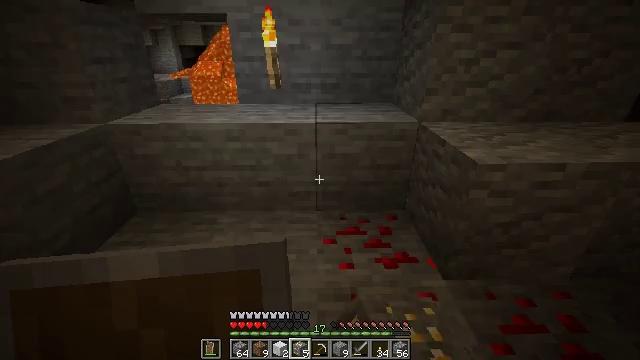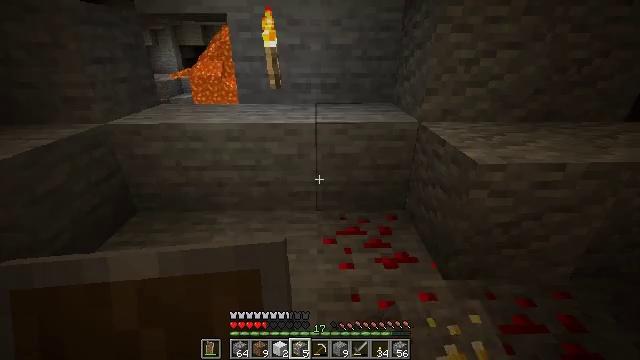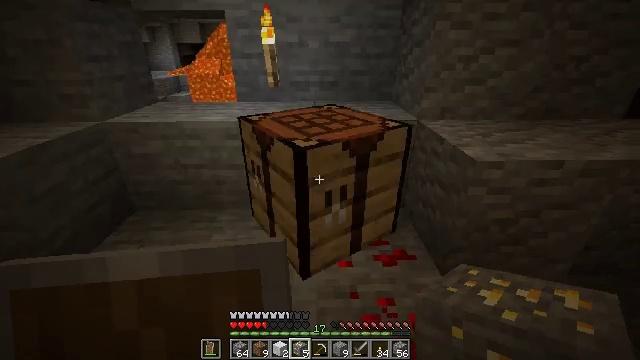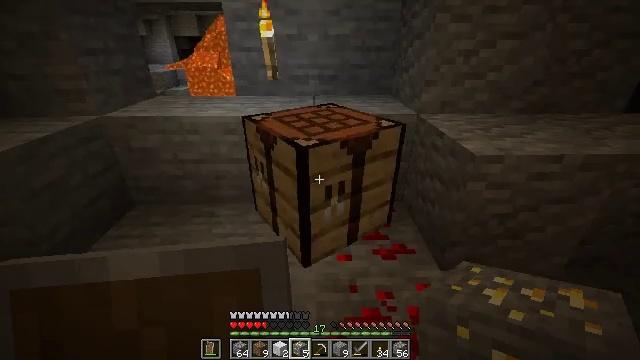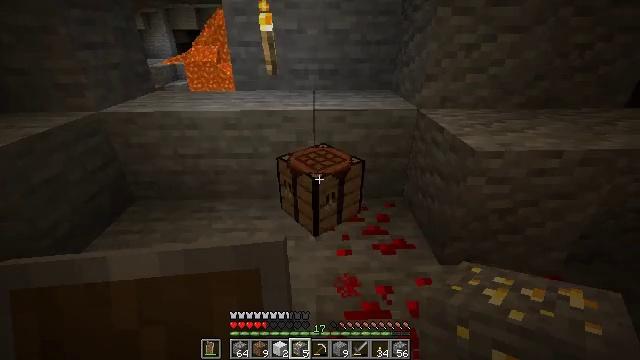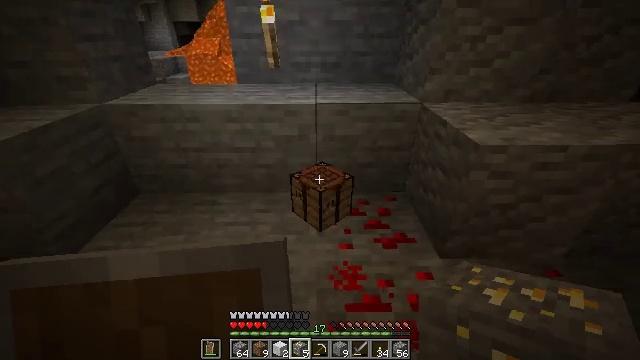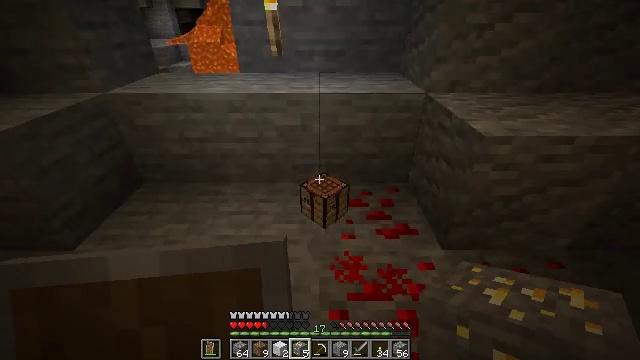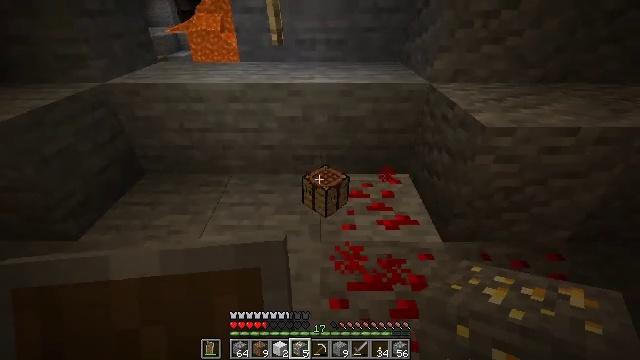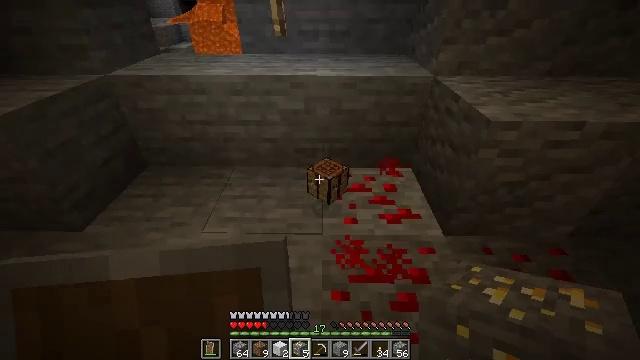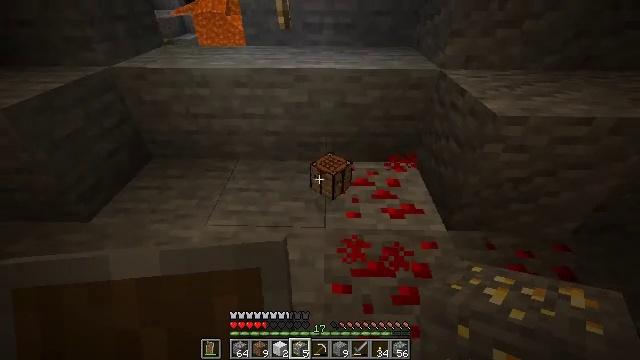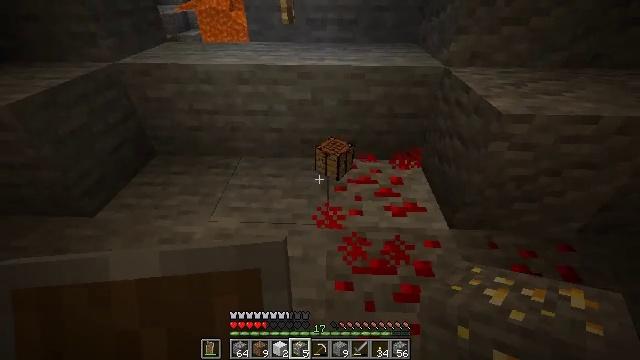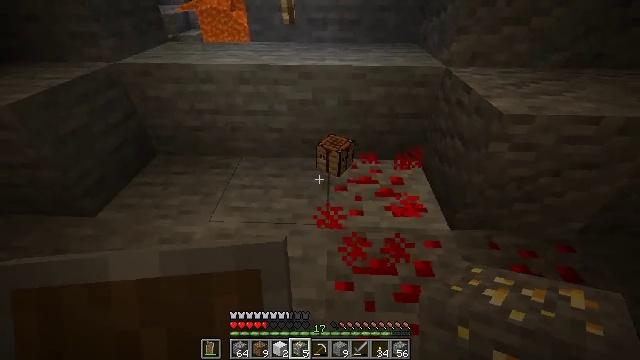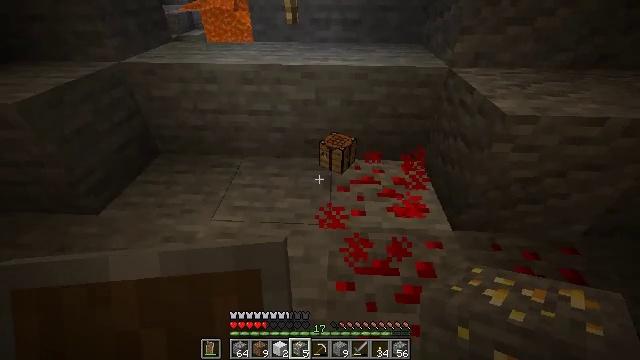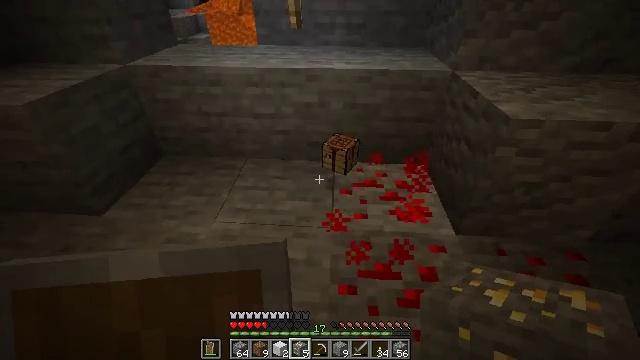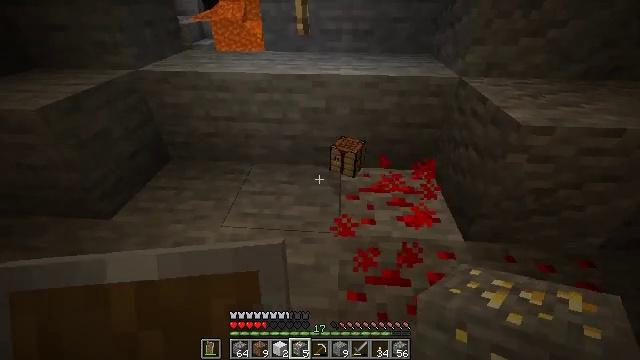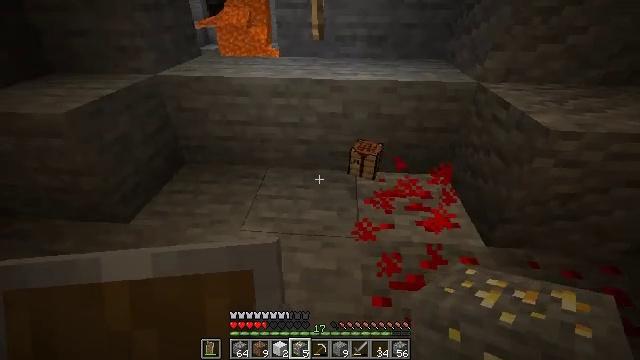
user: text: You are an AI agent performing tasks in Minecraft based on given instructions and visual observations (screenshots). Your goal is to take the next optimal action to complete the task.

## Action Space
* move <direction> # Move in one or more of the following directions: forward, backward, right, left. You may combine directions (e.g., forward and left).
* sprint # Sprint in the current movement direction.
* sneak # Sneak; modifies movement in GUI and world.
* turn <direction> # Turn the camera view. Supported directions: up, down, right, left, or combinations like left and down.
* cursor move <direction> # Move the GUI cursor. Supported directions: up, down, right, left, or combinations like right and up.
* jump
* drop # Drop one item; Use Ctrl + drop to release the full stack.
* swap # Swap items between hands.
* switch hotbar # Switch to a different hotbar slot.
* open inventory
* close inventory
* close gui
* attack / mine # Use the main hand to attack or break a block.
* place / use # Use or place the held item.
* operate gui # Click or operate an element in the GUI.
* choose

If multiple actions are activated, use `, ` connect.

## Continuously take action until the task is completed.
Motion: motion action
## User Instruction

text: Remove a coal from the inventory.
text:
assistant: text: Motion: open inventory
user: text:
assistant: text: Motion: no_op
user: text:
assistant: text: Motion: turn down
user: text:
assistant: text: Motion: turn down
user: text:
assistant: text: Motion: turn down
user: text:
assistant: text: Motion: turn down
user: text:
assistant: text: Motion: turn down
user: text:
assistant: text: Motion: turn down
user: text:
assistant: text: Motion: turn down
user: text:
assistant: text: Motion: no_op
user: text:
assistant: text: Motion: no_op
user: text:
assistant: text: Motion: no_op
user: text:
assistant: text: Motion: no_op
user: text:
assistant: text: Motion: move left, turn up
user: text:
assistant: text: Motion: move left, turn up
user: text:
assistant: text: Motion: move left
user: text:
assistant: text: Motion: move left
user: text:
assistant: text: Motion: move left
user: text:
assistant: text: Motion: no_op
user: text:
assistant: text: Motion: no_op
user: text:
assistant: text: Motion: no_op
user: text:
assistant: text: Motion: no_op
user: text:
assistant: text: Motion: turn right
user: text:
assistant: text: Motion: turn right
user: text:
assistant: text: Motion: turn right
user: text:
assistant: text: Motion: turn right
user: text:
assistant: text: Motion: turn right
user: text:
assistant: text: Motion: turn right
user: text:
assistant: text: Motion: turn right
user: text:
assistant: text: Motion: turn right